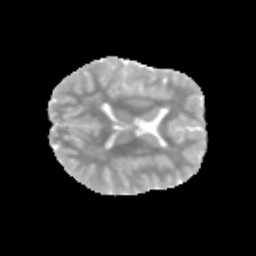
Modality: MD
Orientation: axial
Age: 9
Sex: male
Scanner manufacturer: siemens
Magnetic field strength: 3 T
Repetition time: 3.8 s
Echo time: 0.07 s